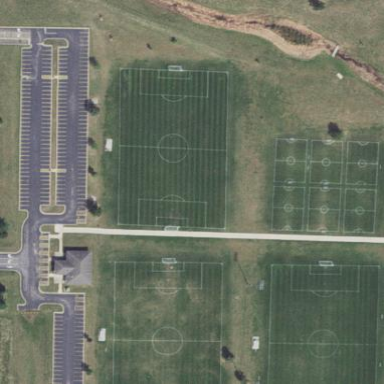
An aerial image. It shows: Soccer pitch for leisure land activities.